Question: I have noticed unexpected behavior of frame-buffer objects (FBO) when rendering to a texture.
If we set viewport in following way:
'''
glViewport(0, 0, w, h);
glMatrixMode(GL_PROJECTION);
glLoadIdentity();
gluOrtho2D(0.0, 1.0, 1.0, 0.0);
glMatrixMode(GL_MODELVIEW);
glLoadIdentity() ;
'''
(w and h doesn't need to match window size) everything is rendered fine:
So lets say we need to draw bounding rectangle of viewport:
'''
glBegin(GL_LINE_STRIP);
glVertex2f(0.0, 0.0);
glVertex2f(0.0, 1.0);
glVertex2f(1.0, 1.0);
glVertex2f(1.0, 0.0);
glEnd();
'''
If we do the same drawing on a texture then covering whole viewport:
'''
glBegin(GL_QUADS);
glTexCoord2f(0.0, 1.0);
glVertex2f(0.0, 0.0);
glTexCoord2f(0.0, 0.0);
glVertex2f(0.0, 1.0);
glTexCoord2f(1.0, 0.0);
glVertex2f(1.0, 1.0);
glTexCoord2f(1.0, 1.0);
glVertex2f(1.0, 0.0);
glEnd();
'''
We get same results:
But, if we change first line to:
'''
glViewport(x, y, w, h);
'''
where x and y are NOT equal 0 - there is a strange offset when doing FBO version. Offset is exactly equal to (x, y) but it is relative to a viewport so we get resulting offset off (2*x, 2*y)
Here is full code demonstrating problem.
'''
void initialize()
{
glClearColor(0.0, 0.0, 0.0, 0.0);
}
void resize(int w, int h)
{
glViewport(50, 50, w-100, h-100);
glMatrixMode(GL_PROJECTION);
glLoadIdentity();
gluOrtho2D(0.0, 1.0, 1.0, 0.0);
glMatrixMode(GL_MODELVIEW);
glLoadIdentity() ;
}
void paint()
{
glClear(GL_COLOR_BUFFER_BIT);
// FBO Drawing
GLuint fb, texColor;
glGenFramebuffers(1, &fb);
glGenTextures(1, &texColor);
glBindFramebuffer(GL_FRAMEBUFFER, fb);
glBindTexture(GL_TEXTURE_2D, texColor);
glTexImage2D( GL_TEXTURE_2D,
0,
GL_RGBA,
width()-100, height()-100, // Maching size of viewport (size of window - unused area)
0,
GL_RGBA,
GL_UNSIGNED_BYTE,
NULL);
glTexParameteri(GL_TEXTURE_2D, GL_TEXTURE_MIN_FILTER, GL_LINEAR);
glTexParameteri(GL_TEXTURE_2D, GL_TEXTURE_MAG_FILTER, GL_LINEAR);
glFramebufferTexture2D(GL_DRAW_FRAMEBUFFER, GL_COLOR_ATTACHMENT0, GL_TEXTURE_2D, texColor, 0);
glLineWidth(10.0);
glColor4f(1.0, 0.0, 0.0, 1.0);
glBegin(GL_LINE_STRIP);
glVertex2f(0.0, 0.0);
glVertex2f(0.0, 1.0);
glVertex2f(1.0, 1.0);
glVertex2f(1.0, 0.0);
glEnd();
glBegin(GL_LINES);
glVertex2f(0.0, 0.0);
glVertex2f(1.0, 1.0);
glVertex2f(0.0, 1.0);
glVertex2f(1.0, 0.0);
glEnd();
glBindFramebuffer(GL_FRAMEBUFFER, 0);
glBlendFunc(GL_SRC_ALPHA, GL_ONE_MINUS_SRC_ALPHA);
glEnable(GL_BLEND);
glLineWidth(10.0);
glColor4f(0.0, 1.0, 0.0, 1.0);
glBegin(GL_LINE_STRIP);
glVertex2f(0.0, 0.0);
glVertex2f(0.0, 1.0);
glVertex2f(1.0, 1.0);
glVertex2f(1.0, 0.0);
glEnd();
glBegin(GL_LINES);
glVertex2f(0.0, 0.0);
glVertex2f(1.0, 1.0);
glVertex2f(0.0, 1.0);
glVertex2f(1.0, 0.0);
glEnd();
glEnable(GL_TEXTURE_2D);
glBindTexture(GL_TEXTURE_2D, texColor);
glColor4f(1.0, 1.0, 1.0, 0.3);
glBegin(GL_QUADS);
glTexCoord2f(0.0, 1.0);
glVertex2f(0.0, 0.0);
glTexCoord2f(0.0, 0.0);
glVertex2f(0.0, 1.0);
glTexCoord2f(1.0, 0.0);
glVertex2f(1.0, 1.0);
glTexCoord2f(1.0, 1.0);
glVertex2f(1.0, 0.0);
glEnd();
glDisable(GL_TEXTURE_2D);
glDisable(GL_BLEND);
glDeleteTextures(1, &texColor);
glDeleteFramebuffers(1, &fb);
'''

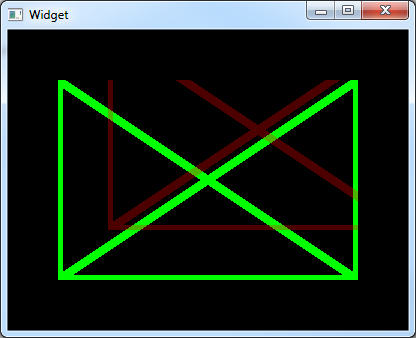
Answer: You of course get the twice the viewport - since you basically apply it twice - the viewport is also effective when rendring to the texture, so you end up with the object origin mappted to pixel (x,y) in the texture. Then, you draw that texture, again with the viewport, so the quad begins at (x,y) in window coords, and the object in the texture is further shifted away - the two offsets accumulate.
Just set the viewport to begin at origin when you render into the texture.